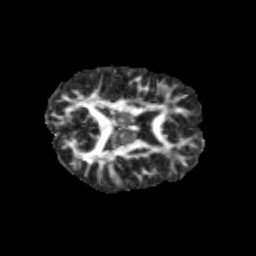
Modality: FA
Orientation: axial
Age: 10
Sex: male
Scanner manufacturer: siemens
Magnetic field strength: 3 T
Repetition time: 3.8 s
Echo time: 0.07 s